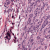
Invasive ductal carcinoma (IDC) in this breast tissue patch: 1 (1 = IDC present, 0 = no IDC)